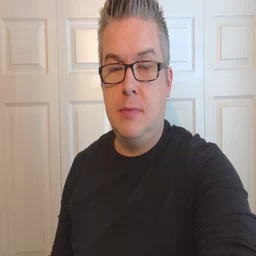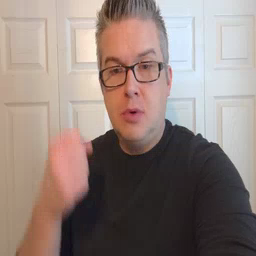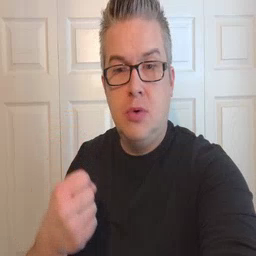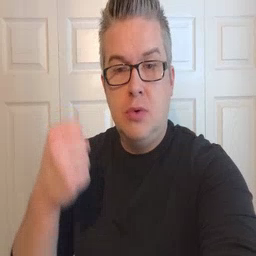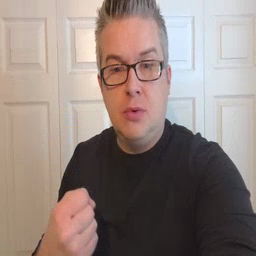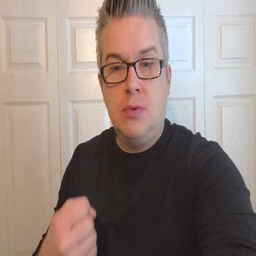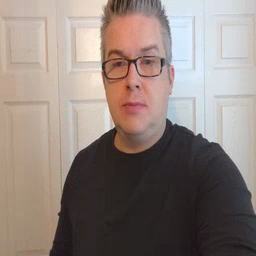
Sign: car